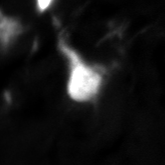
Tissue sample: ovarian
Magnification: 5.0x
Cell type: Smooth muscle cells
Senescence state: senescent